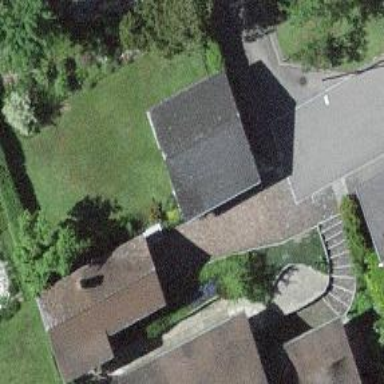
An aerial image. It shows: View of roof of building.